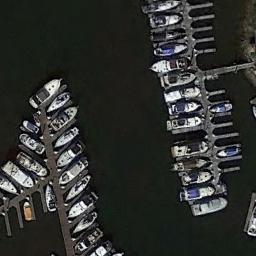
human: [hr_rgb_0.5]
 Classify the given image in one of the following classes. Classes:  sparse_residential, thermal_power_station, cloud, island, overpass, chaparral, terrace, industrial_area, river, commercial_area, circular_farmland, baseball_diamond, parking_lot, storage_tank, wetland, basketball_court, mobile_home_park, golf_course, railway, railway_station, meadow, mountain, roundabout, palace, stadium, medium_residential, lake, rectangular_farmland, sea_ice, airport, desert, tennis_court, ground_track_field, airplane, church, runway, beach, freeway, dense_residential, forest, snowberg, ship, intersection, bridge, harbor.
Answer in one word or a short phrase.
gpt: harbor